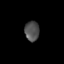
Tissue: skin
Cell type: Epithelial cells
Senescence score: 0.252
Nuclear area (px): 286
Mean DAPI intensity: 78.78